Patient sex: M
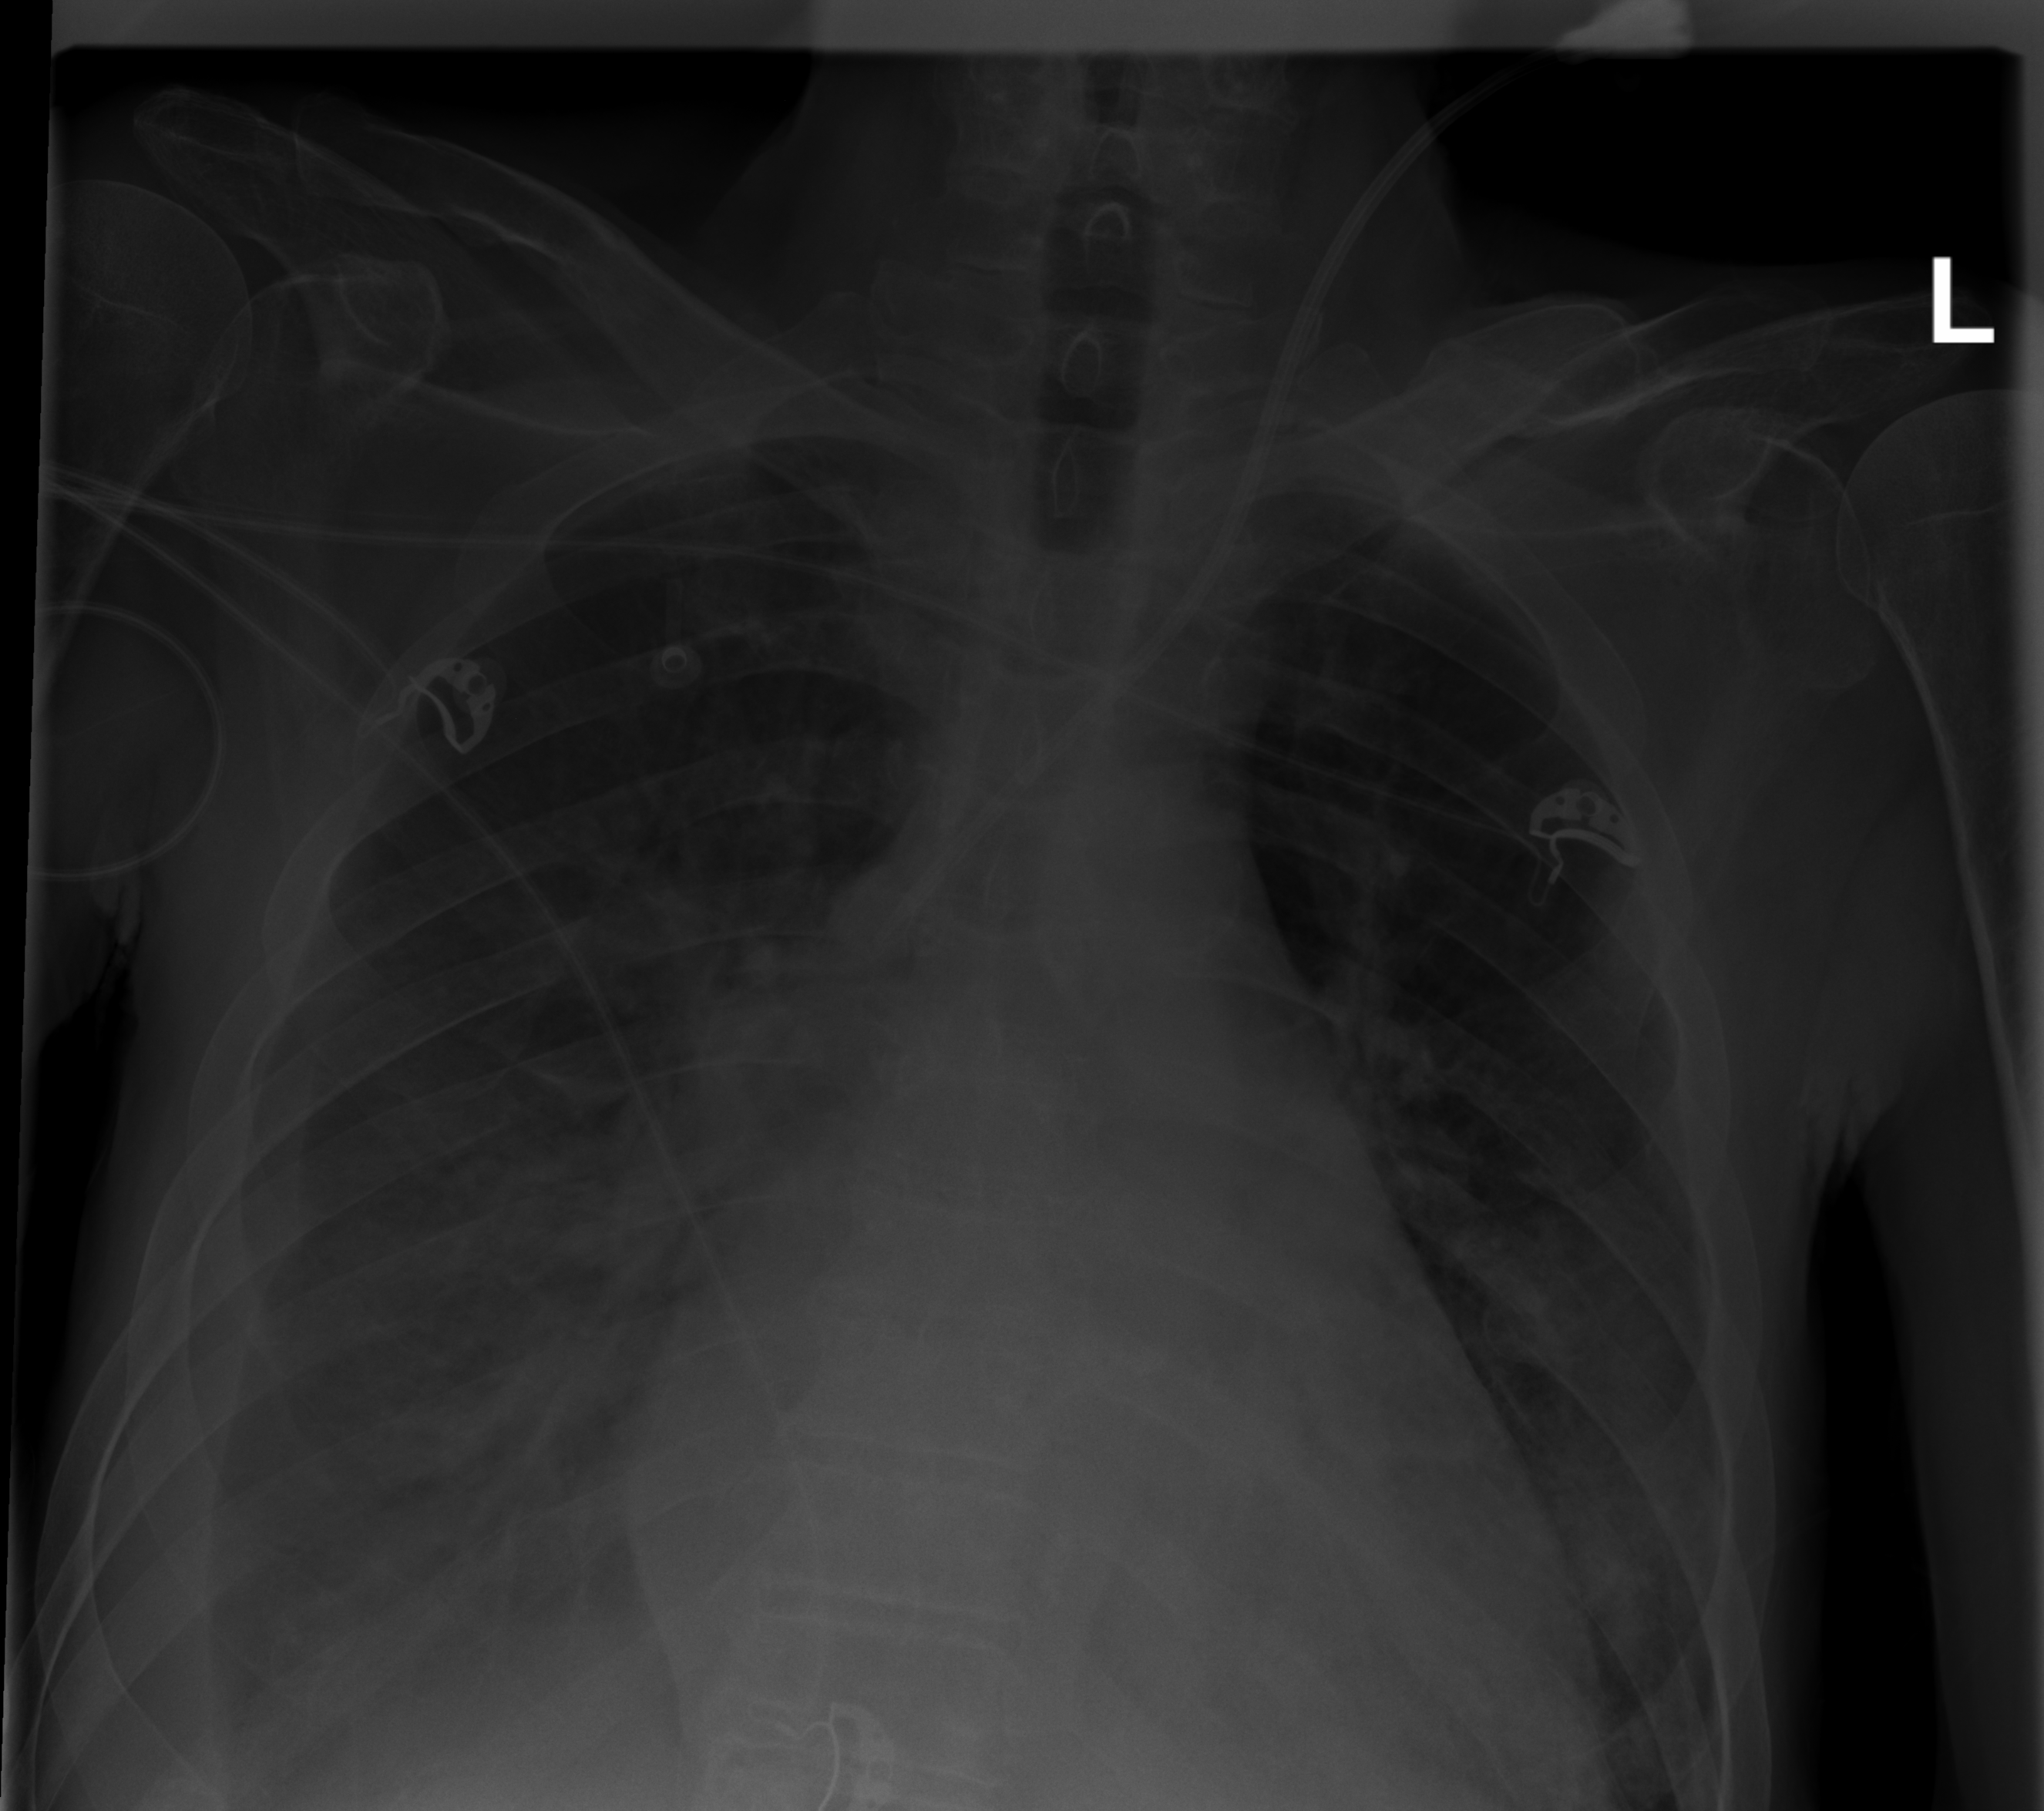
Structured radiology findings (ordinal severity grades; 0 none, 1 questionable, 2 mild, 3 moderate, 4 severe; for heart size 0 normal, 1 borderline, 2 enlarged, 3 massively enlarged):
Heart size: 1
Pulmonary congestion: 3
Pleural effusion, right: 3
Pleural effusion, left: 0
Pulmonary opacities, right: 2
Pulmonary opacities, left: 2
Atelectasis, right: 2
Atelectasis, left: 2